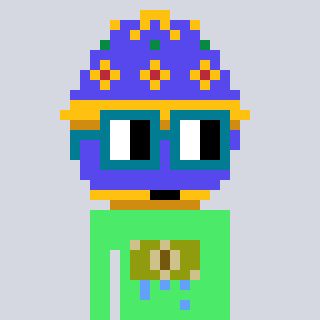
a pixel art character with square dark green glasses, a faberge-shaped head and a teal-colored body on a cool background